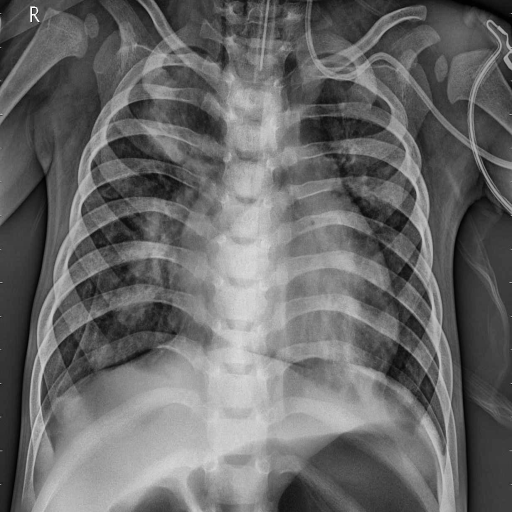
Finding: PNEUMONIA